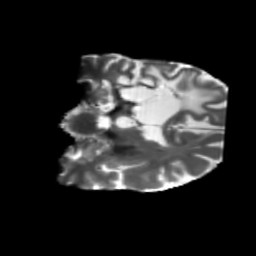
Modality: T2w
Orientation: coronal
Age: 57
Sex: male
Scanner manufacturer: siemens
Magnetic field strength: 3 T
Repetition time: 5.25 s
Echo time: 0.08 s